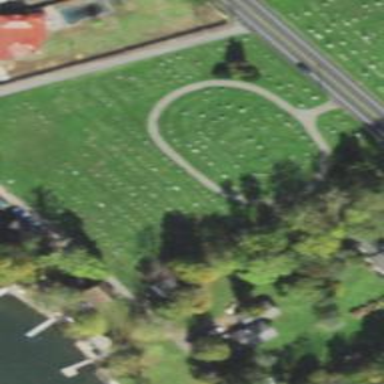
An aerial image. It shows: Cemetery.